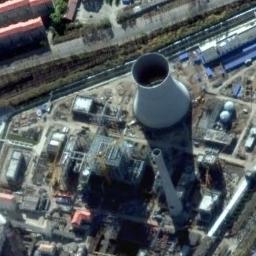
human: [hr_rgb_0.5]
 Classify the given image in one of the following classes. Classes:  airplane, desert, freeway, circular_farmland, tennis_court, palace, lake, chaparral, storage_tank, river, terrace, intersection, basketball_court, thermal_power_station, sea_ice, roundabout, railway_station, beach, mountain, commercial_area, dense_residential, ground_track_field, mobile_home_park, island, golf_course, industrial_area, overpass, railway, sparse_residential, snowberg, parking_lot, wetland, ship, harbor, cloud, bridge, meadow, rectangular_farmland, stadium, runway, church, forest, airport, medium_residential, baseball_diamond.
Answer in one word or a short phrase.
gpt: thermal_power_station